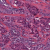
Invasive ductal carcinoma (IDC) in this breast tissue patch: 1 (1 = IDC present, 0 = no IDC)